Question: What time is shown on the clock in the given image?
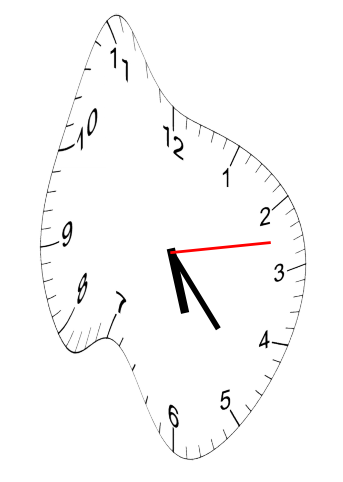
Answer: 05:23:13